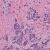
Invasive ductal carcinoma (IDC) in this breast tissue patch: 1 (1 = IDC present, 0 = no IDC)